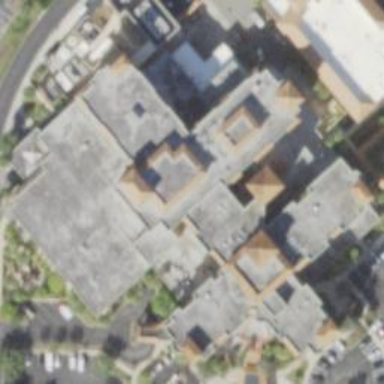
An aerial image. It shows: Hospital building.